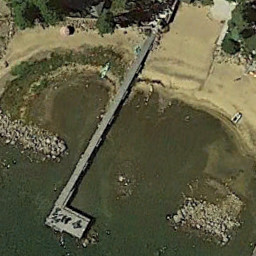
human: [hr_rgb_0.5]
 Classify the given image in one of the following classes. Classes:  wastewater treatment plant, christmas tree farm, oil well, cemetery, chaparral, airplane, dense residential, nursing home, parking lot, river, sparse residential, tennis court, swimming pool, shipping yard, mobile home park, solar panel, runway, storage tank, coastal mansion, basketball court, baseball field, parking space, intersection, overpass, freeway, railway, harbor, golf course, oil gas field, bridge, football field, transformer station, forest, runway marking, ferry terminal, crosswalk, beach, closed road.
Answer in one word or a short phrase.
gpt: ferry terminal